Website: crate-barrel
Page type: gifting
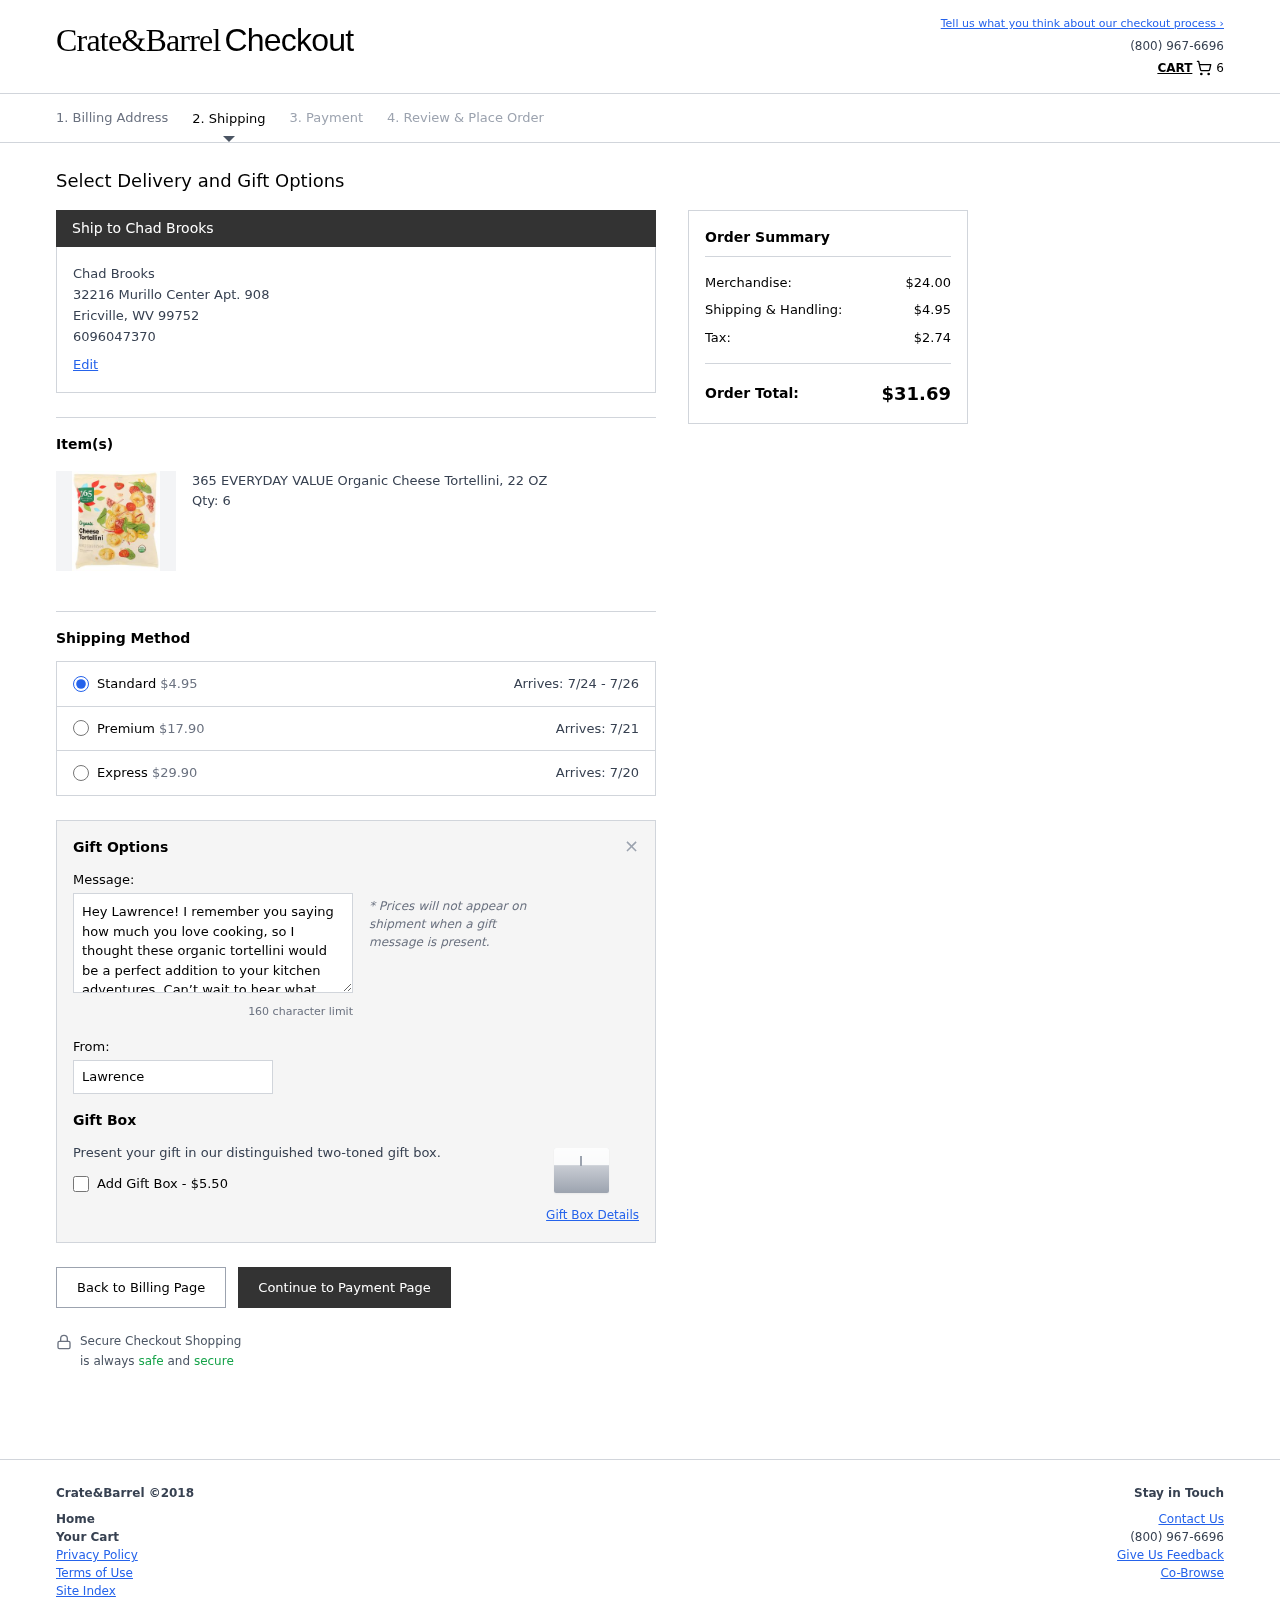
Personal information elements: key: PII_CITY
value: Ericville
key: PII_FULLNAME
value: Chad Brooks
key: PII_GIFT_FIRSTNAME
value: Lawrence
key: PII_GIFT_MESSAGE
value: Hey Lawrence! I remember you saying how much you love cooking, so I thought these organic tortellini would be a perfect addition to your kitchen adventures. Can’t wait to hear what delicious creation you whip up! Enjoy!
Chad
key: PII_PHONE
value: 6096047370
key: PII_POSTCODE
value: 99752
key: PII_STATE_ABBR
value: WV
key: PII_STREET
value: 32216 Murillo Center Apt. 908
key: PII_FULLNAME2
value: Chad Brooks
Product elements: key: PRODUCT1_NAME
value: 365 EVERYDAY VALUE Organic Cheese Tortellini, 22 OZ
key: PRODUCT1_QUANTITY
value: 6
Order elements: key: ORDER_NUM_ITEMS
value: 6
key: ORDER_SHIPPING_COST
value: $4.95
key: ORDER_DELIVERY_DATE_RANGE
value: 7/24 - 7/26
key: ORDER_PREMIUM_SHIPPING
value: $17.90
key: ORDER_PREMIUM_DATE
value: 7/21
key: ORDER_EXPRESS_SHIPPING
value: $29.90
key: ORDER_EXPRESS_DATE
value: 7/20
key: ORDER_SUBTOTAL
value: $24.00
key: ORDER_TAX
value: $2.74
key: ORDER_TOTAL
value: $31.69